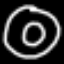
Label: donut